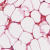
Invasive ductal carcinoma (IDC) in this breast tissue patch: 0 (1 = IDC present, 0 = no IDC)